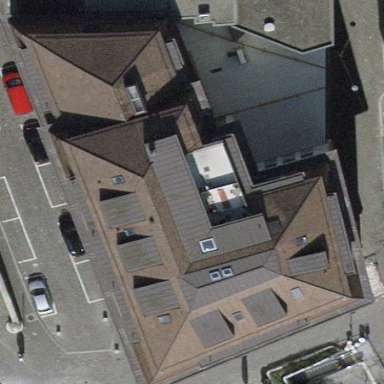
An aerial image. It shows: Building with hipped roof shape.